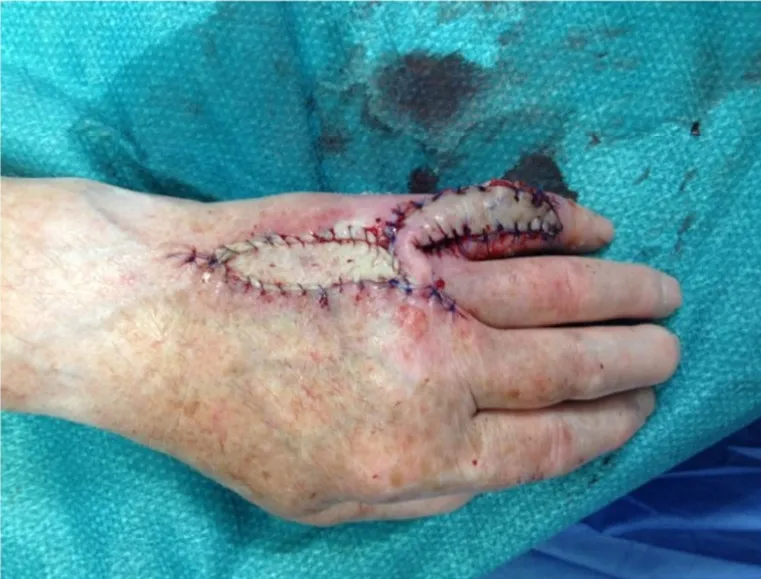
Immediate postoperative view showing the donor site closure by a full thickness skin graft.
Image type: medical_photograph (other_medical_photograph)